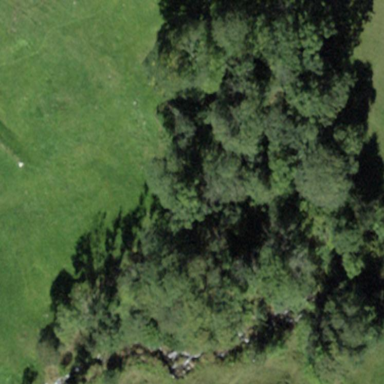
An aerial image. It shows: Forest area.